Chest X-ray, AP view. Patient: 28 years old, sex M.
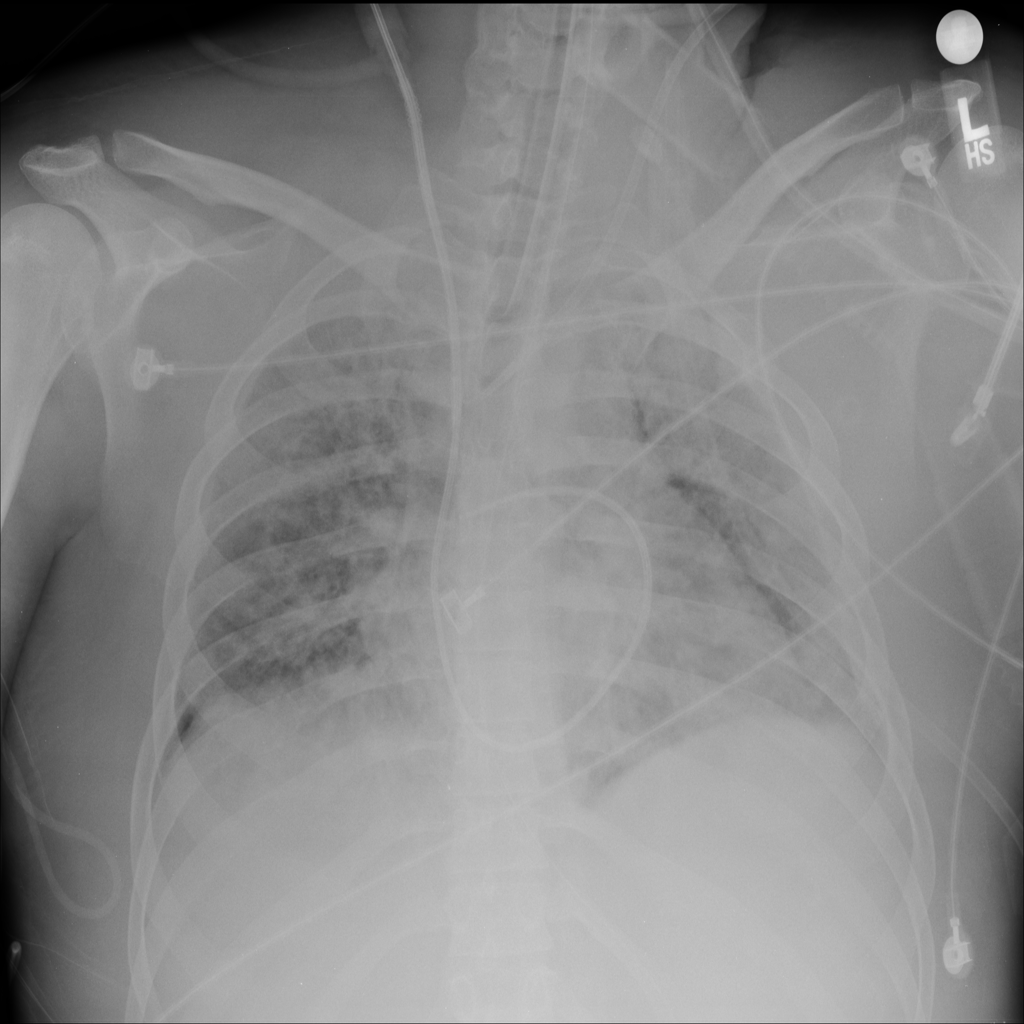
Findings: No Finding